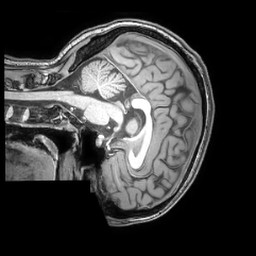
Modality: T1w
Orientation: sagittal
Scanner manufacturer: philips
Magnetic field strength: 3 T
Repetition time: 0.008 s
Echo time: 0.0035 s